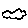
Label: cloud